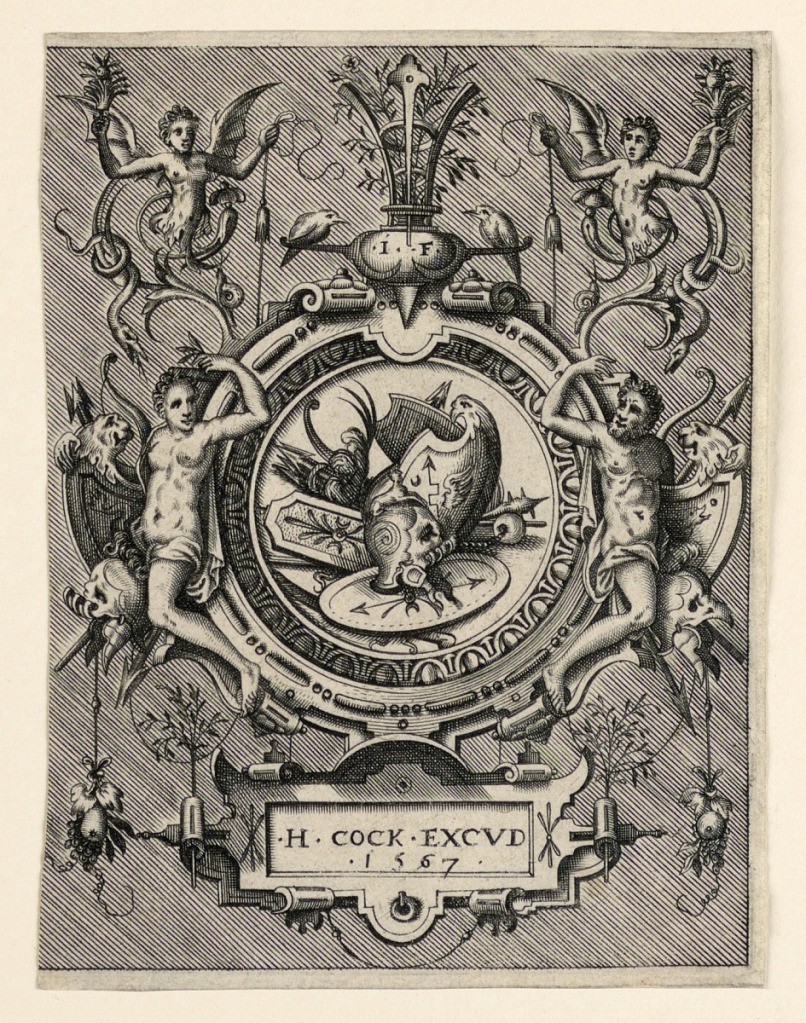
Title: Plate from Compertimenta Pictoriis Flosculis Manubiis que Bellicis Variegata
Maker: Pieter van der Heyden, Flemish, 1530 - 1572
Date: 1567
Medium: Engraving on laid paper
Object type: Print
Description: Vertical rectangle showing a strapwork escutcheon. At center, a military trophy flanked by a semi-nude man and woman with arms. At top, a cartouche with the initials "I.F." and another at bottom with "H. COCK EXCVD / 1567".